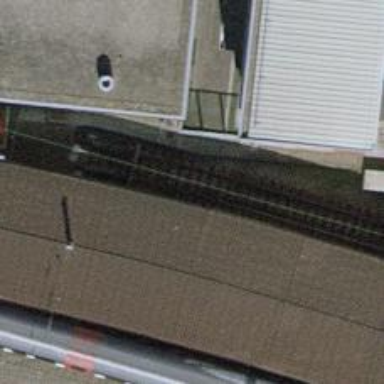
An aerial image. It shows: Stop position for public transport on the railway.